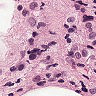
Metastatic tissue present: yes